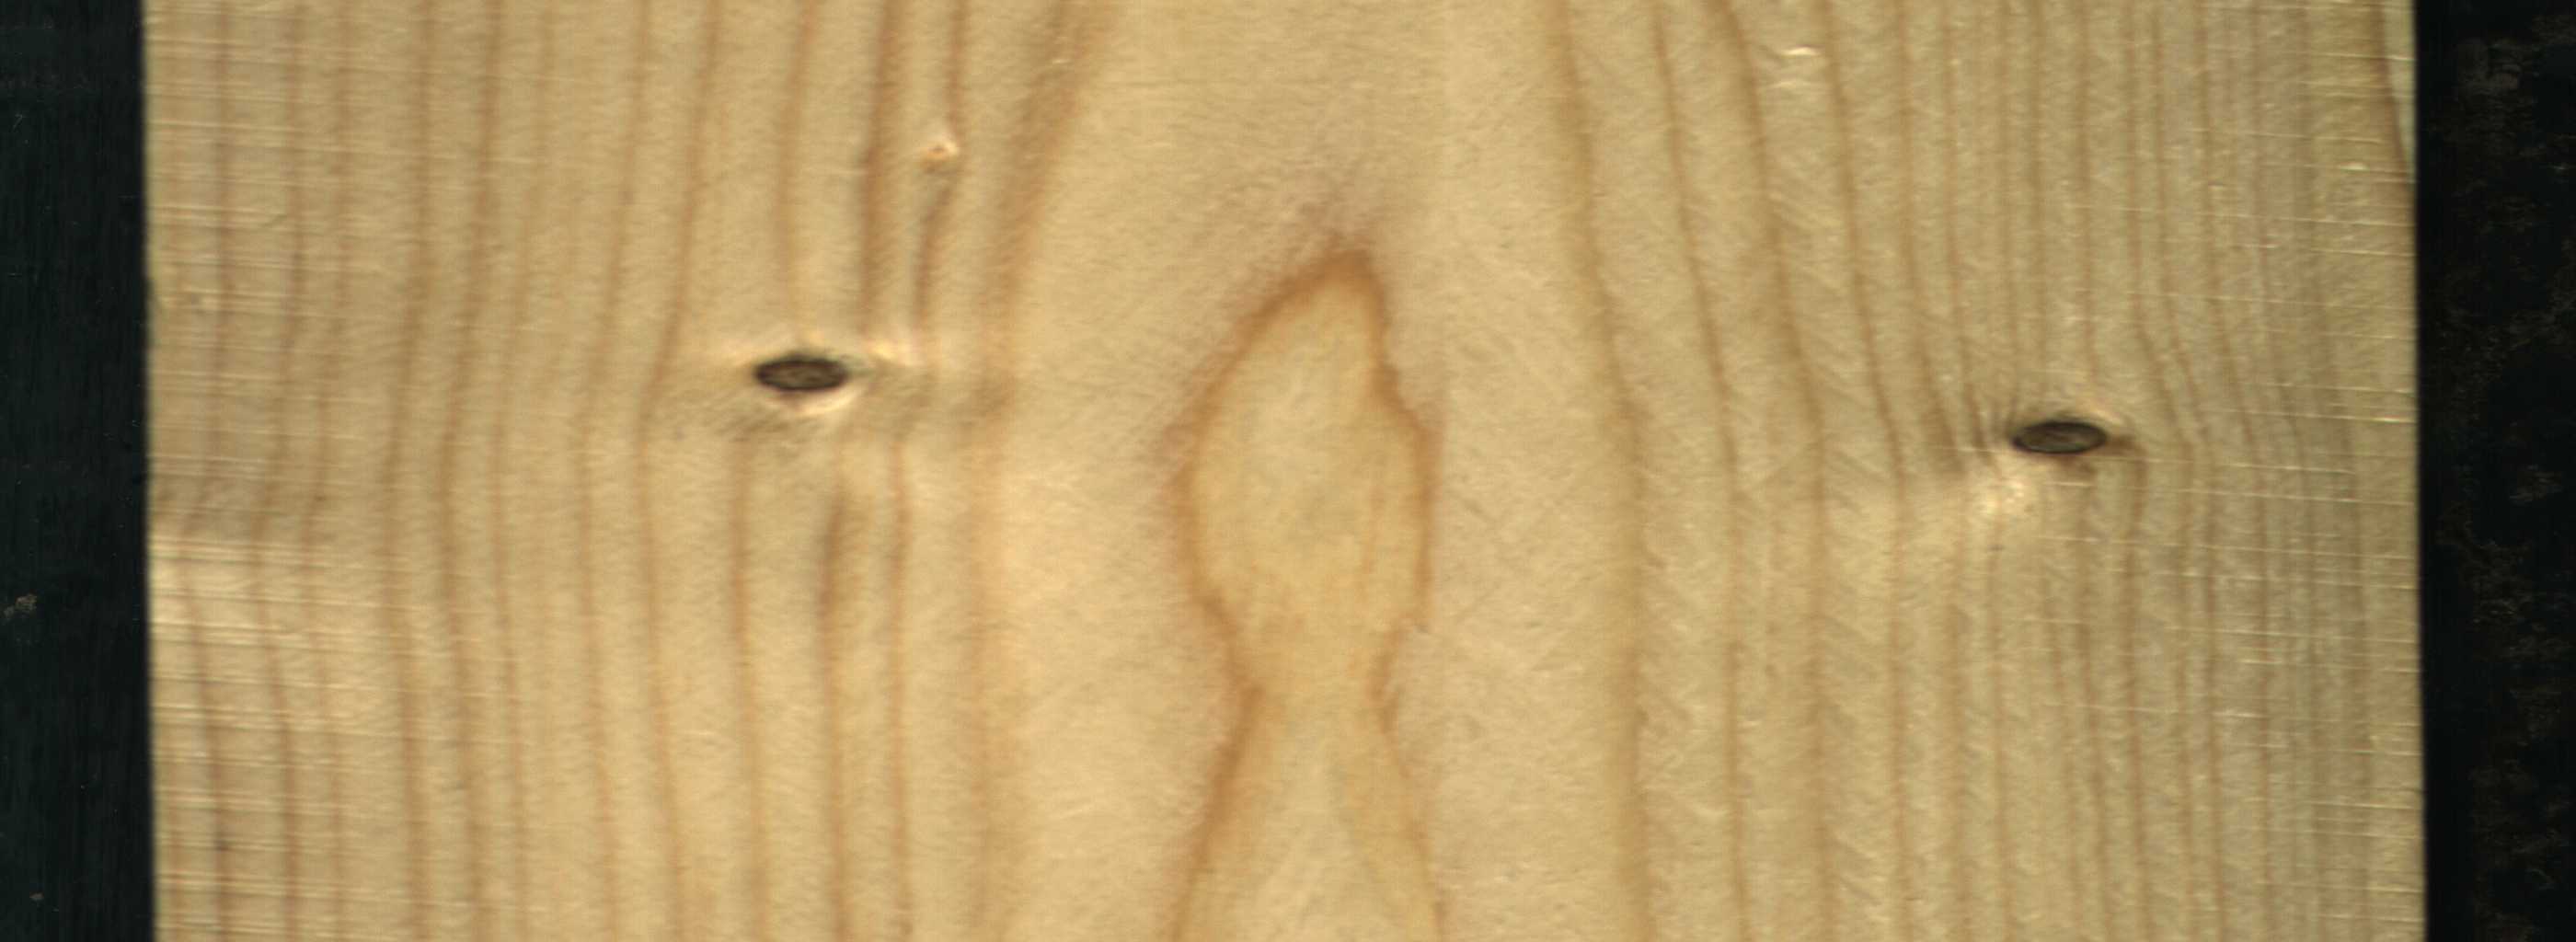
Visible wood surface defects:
Dead_Knot
Dead_Knot